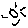
Label: sun